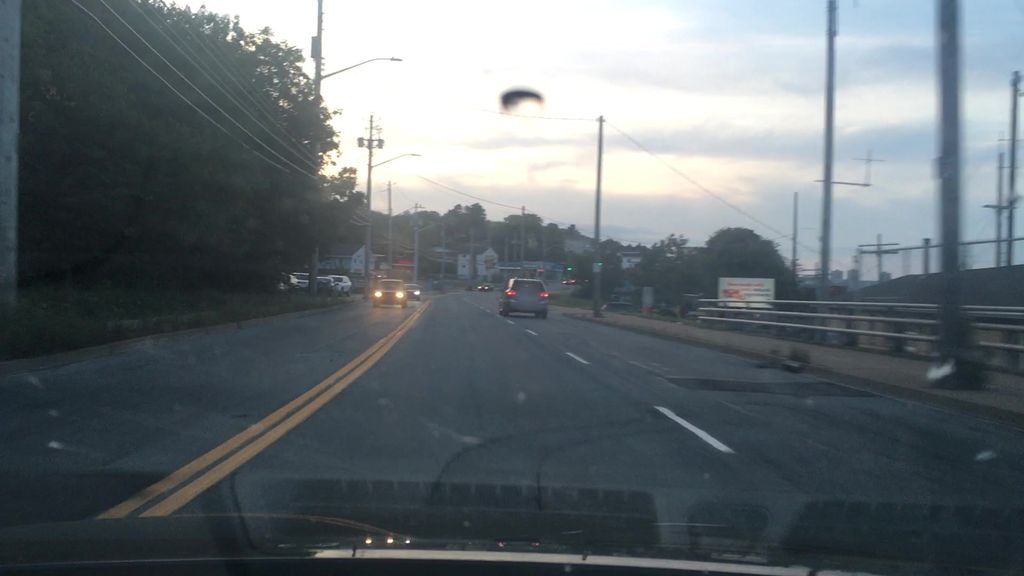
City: halifax